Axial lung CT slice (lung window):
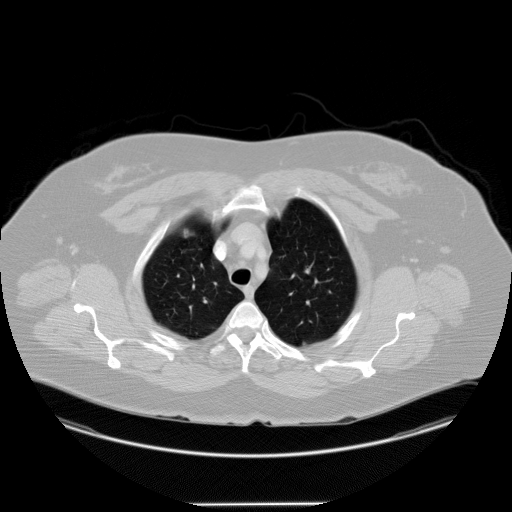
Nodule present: no